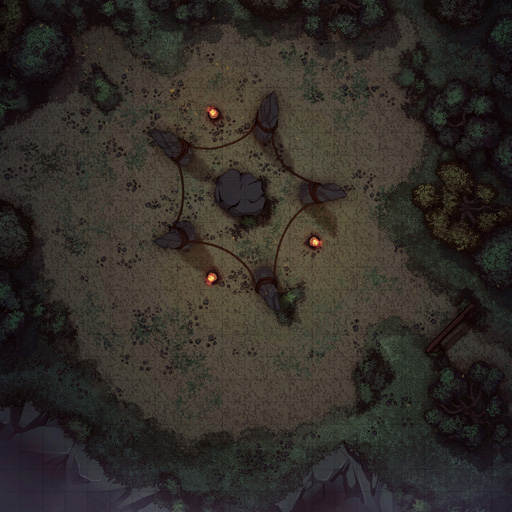
A D&D Grid Map dark clearing forest with stone pillars and torches in the center (Forest Ritual Site Map)